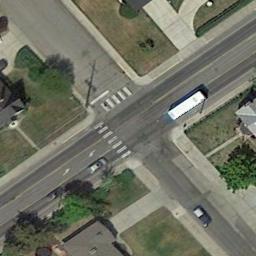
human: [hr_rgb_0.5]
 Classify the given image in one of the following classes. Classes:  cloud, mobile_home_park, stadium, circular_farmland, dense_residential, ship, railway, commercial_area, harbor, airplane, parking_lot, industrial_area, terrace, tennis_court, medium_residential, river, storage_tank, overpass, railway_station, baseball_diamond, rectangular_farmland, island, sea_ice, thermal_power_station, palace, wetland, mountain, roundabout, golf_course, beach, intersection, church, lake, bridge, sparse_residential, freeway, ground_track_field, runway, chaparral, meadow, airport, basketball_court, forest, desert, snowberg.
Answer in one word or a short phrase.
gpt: intersection